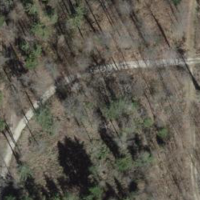
EUNIS habitat code: 44
Species observed at this site:
Cirsium vulgare